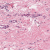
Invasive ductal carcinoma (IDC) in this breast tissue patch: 0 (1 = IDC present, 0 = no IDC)